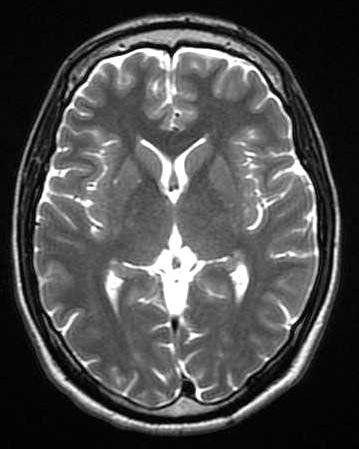
Label: notumor